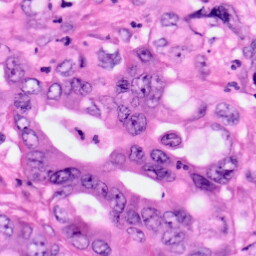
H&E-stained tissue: Pancreatic